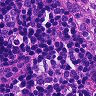
Metastatic tissue present: no